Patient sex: M
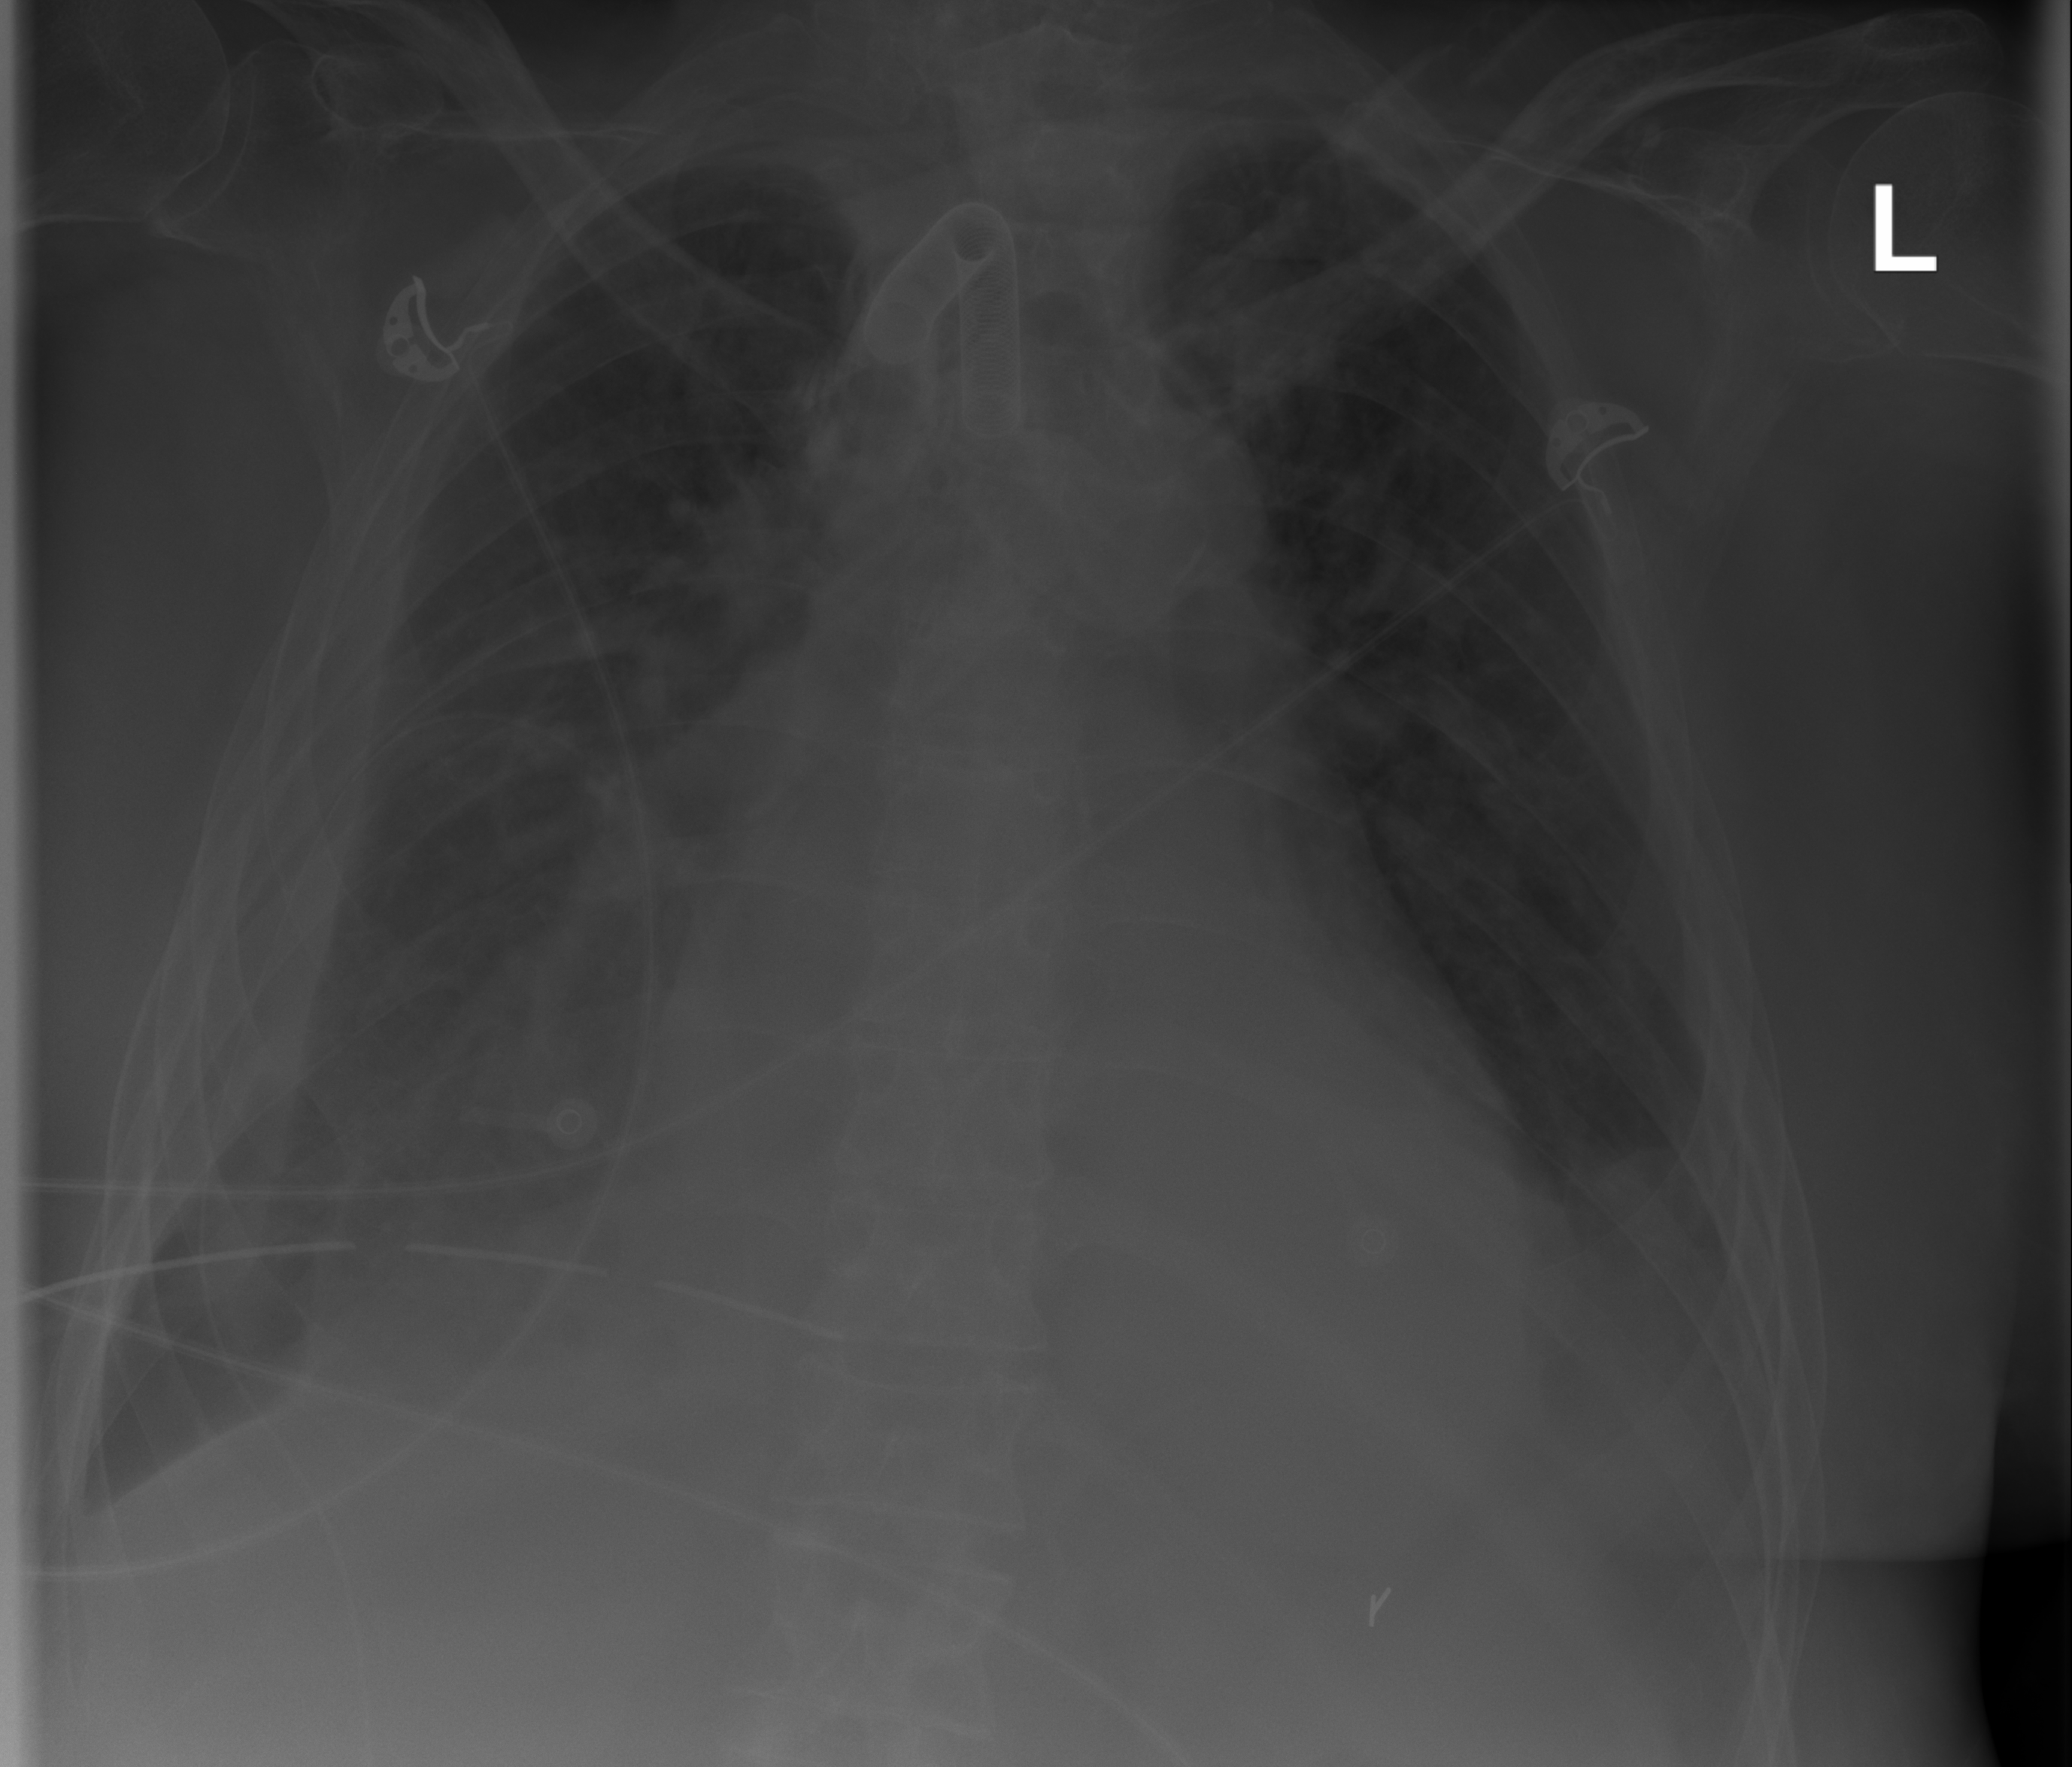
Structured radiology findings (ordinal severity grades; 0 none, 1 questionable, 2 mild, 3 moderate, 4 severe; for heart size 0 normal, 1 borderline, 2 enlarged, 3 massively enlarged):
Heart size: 0
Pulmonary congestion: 0
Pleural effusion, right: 2
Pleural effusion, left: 0
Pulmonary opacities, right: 0
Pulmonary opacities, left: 0
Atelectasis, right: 3
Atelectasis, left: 2